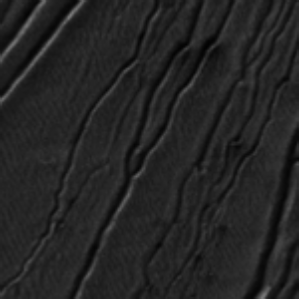
Label: frost